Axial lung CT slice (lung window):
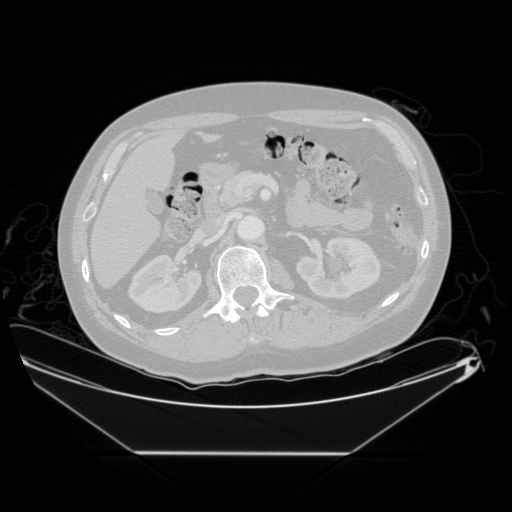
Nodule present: no